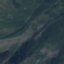
Label: HerbaceousVegetation